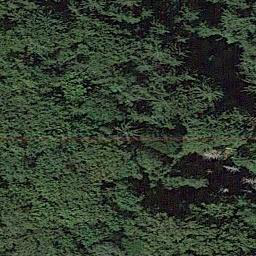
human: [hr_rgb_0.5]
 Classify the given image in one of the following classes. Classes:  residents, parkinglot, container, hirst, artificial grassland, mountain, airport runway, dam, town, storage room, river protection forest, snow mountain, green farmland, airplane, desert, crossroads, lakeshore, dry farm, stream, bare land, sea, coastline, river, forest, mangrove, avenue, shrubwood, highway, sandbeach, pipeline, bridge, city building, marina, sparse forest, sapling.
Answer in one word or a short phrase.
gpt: forest